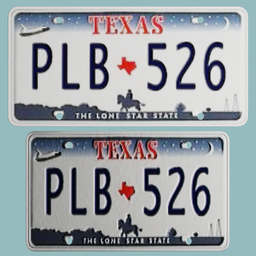
Label: mechanical